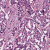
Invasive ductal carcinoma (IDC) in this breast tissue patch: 1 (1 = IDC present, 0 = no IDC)